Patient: sex F, age 32
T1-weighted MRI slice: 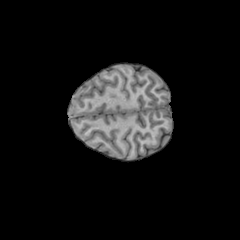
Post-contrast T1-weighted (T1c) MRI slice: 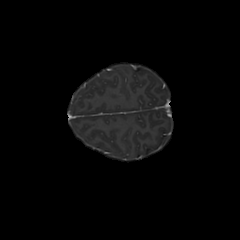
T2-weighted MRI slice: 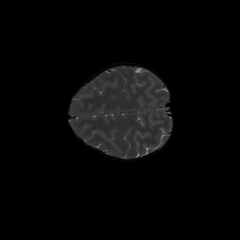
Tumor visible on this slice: no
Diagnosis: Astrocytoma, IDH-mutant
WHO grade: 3